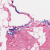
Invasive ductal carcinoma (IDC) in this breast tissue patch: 0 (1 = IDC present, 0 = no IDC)